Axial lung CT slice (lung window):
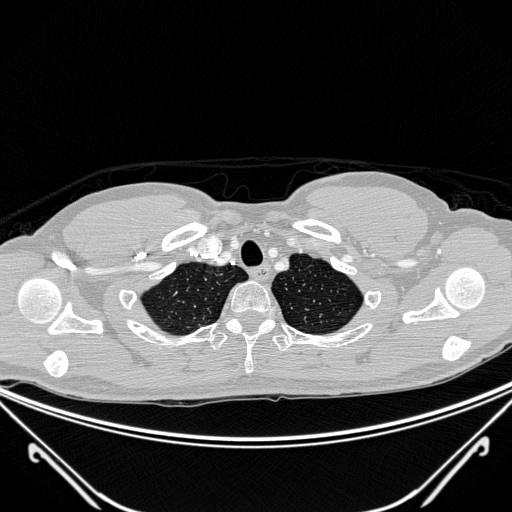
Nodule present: no